Field crop: tomato
Growth stage: 1
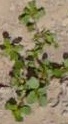
Species: portulaca